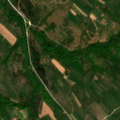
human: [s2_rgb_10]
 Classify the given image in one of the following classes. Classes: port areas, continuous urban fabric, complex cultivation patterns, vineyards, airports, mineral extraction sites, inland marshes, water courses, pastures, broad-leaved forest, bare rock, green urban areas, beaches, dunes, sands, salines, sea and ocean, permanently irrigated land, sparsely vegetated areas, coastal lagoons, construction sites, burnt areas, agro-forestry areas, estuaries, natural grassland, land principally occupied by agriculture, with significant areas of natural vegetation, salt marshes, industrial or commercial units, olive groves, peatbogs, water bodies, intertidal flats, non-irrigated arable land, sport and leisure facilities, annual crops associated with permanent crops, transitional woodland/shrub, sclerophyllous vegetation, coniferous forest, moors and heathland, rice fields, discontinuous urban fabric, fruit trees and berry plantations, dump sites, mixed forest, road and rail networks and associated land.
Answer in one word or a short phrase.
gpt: complex cultivation patterns, land principally occupied by agriculture, with significant areas of natural vegetation, broad-leaved forest